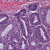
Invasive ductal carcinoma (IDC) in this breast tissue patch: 1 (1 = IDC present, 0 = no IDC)